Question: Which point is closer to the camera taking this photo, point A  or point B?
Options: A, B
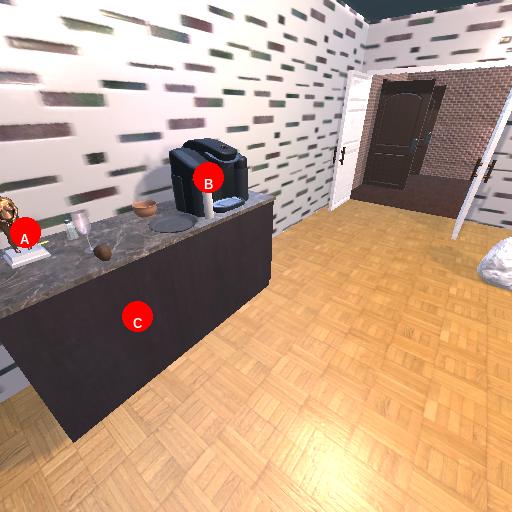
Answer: A